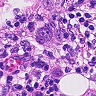
Metastatic tissue present: yes